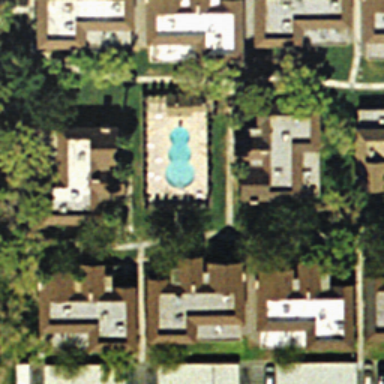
This is a dense residential area with houses and a swimming pool .